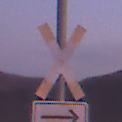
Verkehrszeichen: Andreaskreuz
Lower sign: RichtungsangabeDurchPfeile4
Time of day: Dawn
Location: Outdoor (Nature)
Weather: PartlyCloudy
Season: NotSpecified
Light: Natural